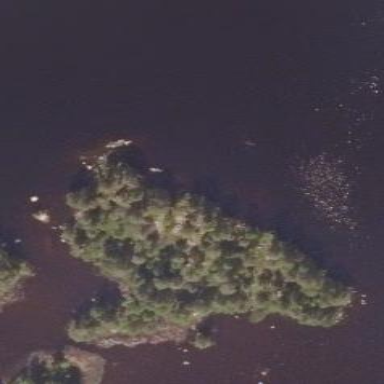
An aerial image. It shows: Image showing island.